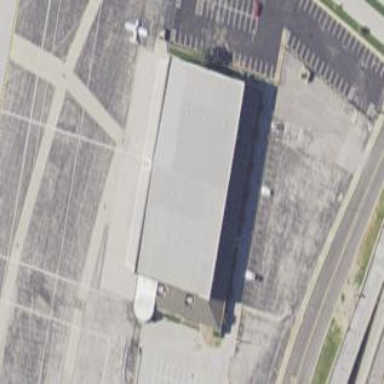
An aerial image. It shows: Hangar building at the airport.